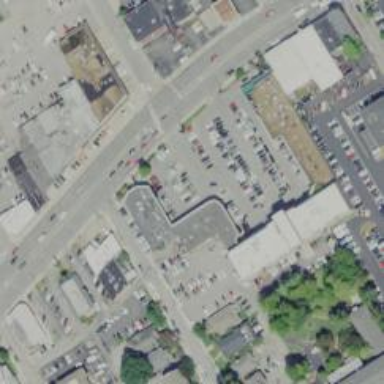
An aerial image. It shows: Retail area.